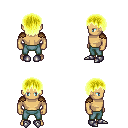
a pixel art fantasy rpg character, male body template, human, tanned skin, leather shoulder armor, teal pants, gold plain hairstyle, metal boots, four views (front, back, left, right), 2x2 character sprite sheet, small pixel art, hard edges, no anti-aliasing